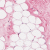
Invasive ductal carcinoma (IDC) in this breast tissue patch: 0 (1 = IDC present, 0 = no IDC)